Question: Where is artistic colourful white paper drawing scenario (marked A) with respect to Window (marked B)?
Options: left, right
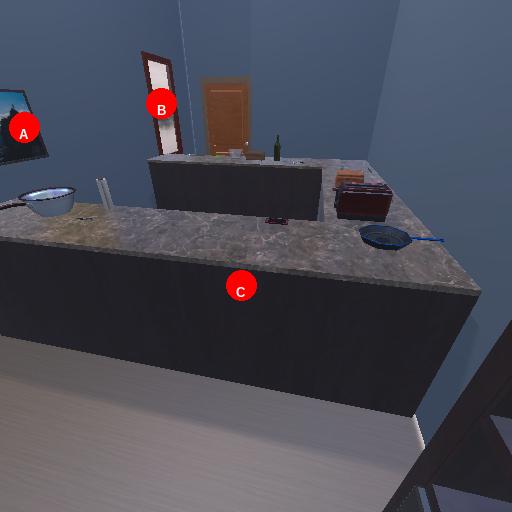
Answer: left